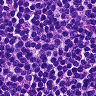
Metastatic tissue present: no